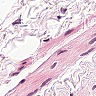
Metastatic tissue present: no